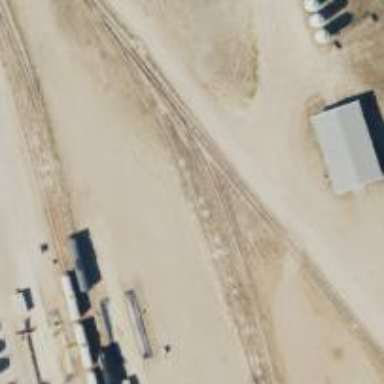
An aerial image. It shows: Railway spur service.